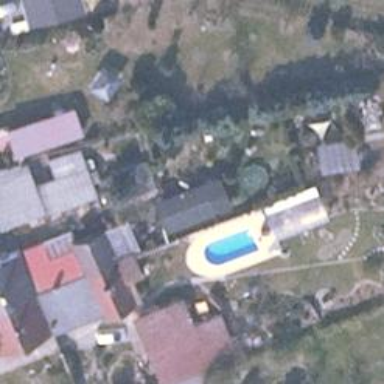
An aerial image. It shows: Swimming pool located in leisure land.